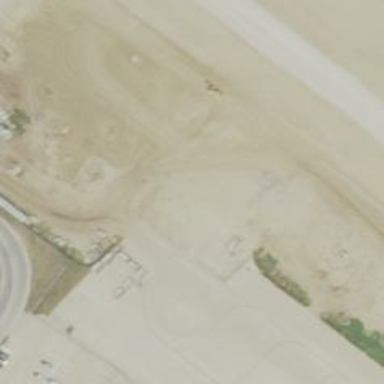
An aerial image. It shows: View of taxiway at the airport.